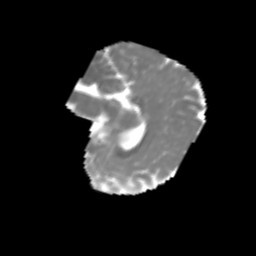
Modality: MD
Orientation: sagittal
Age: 6
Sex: male
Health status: healthy